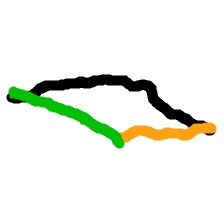
Shape: parallelogram